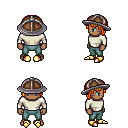
a pixel art fantasy rpg character, male body template, human, dark skin, white long-sleeve shirt, teal pants, light blonde pageboy hairstyle, chain helm, gold boots, four views (front, back, left, right), 2x2 character sprite sheet, small pixel art, hard edges, no anti-aliasing